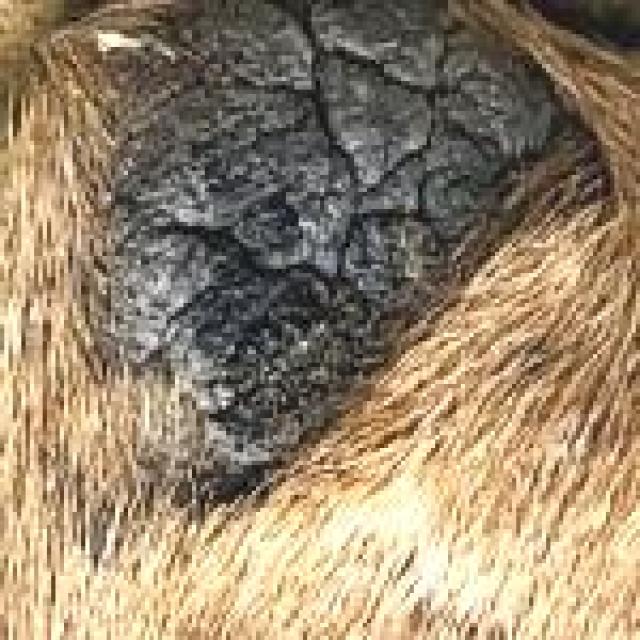
Canine fungal skin infection — characterized by alopecia, scaling, crusting, and circular lesions. Common agents include Malassezia and Candida species.